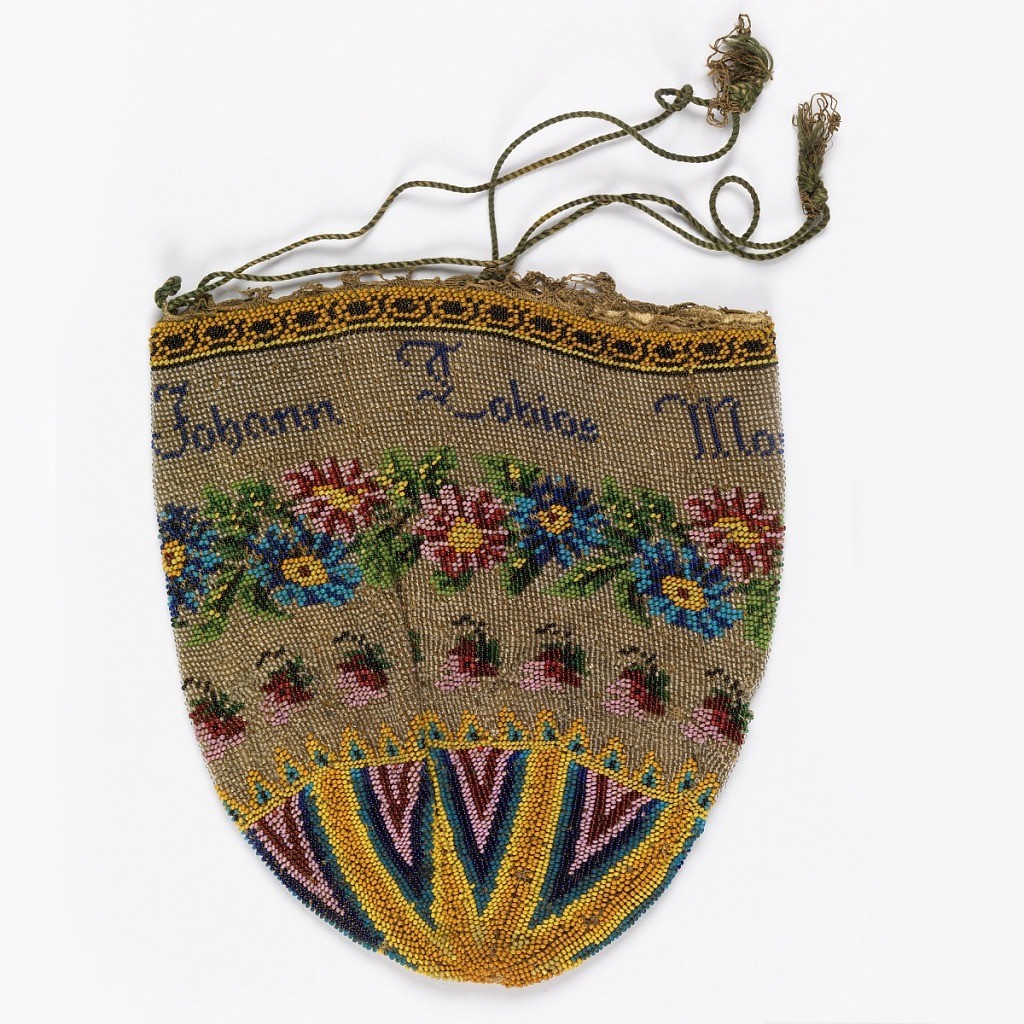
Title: Bag (tobacco pouch)
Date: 1821
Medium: cotton, glass beads, leather lining Technique: knitted in crossed stockingette stitch
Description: Bag of beaded knitting with leather lining. Beads worked in triangular patterns at bottom; main field has floral garlands encircling the bag with inscription: Johann Tobias Marzius 1821.